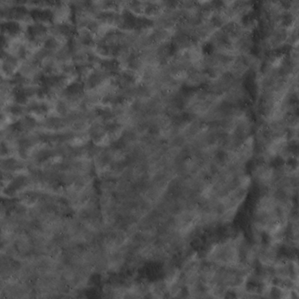
Label: non_frost